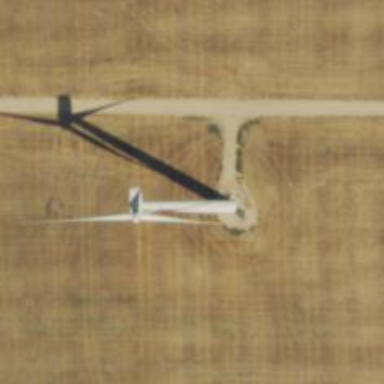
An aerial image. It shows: Wind generator using horizontal axis wind turbines.